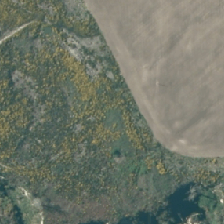
Land cover: harvested_forest